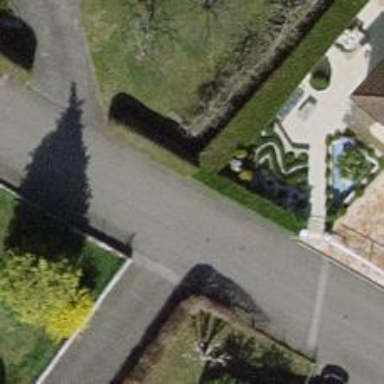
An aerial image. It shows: Hedge acting as barrier.